七年级 · 度量几何学
把一张对边互相平行的纸条按如图所示折叠, $E F$ 是折痕. 若 $\angle E F B=34^{\circ}$, 则下列结论中, 不正确的是( )

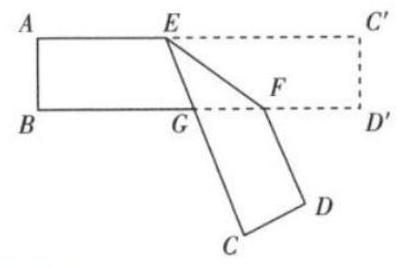
A. $\angle C^{\prime} E F=34^{\circ}$
B. $\angle A E C=146^{\circ}$
C. $\angle B G E=68^{\circ}$
D. $\angle B F D=112^{\circ}$

答案: B
解析: 【答案】B

【解析】

【分析】

本题考查的是平行线的性质及翻折变换的性质, 熟知图形翻折不变性的性质是解答此题的关键. 根据平行线的性质以及翻折不变性, 分别求出 $\angle C^{\prime} E F ; \angle A E C ; \angle B G E ; \angle B F D$ 即可判断.

【解答】

解: $A 、 \because \angle E F B=34^{\circ}, A C^{\prime} / / B D^{\prime}$,

$\therefore \angle E F B=\angle F E C^{\prime}=\angle F E G=34^{\circ}$, 故正确, 不符合题意;

$B$ 、由折叠可得 $\angle C^{\prime} E G=68^{\circ}$,

则 $\angle A E C=180^{\circ}-\angle C^{\prime} E G=112^{\circ}$, 故错误, 符合题意;

$C 、 \because \angle B G E=\angle C^{\prime} E G=68^{\circ}$, 故正确, 不符合题意;

$D 、 \because E C / / D F$,

$\therefore \angle B F D=\angle B G C=\angle A E C=112^{\circ}$, 故正确, 不符合题意.

故选: B.